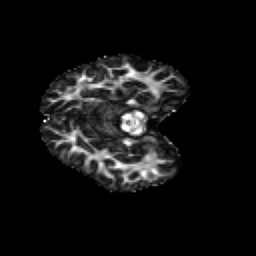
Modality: FA
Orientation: axial
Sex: female
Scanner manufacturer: siemens
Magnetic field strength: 3 T
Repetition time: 5 s
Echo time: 0.071 s